Current action and preconditions to check: trajectory_clear

Your task: For each precondition in the list above, predict whether it will hold at this action.

Consider the current scene as observed from the mobile robot's camera, and analyze the predicted future states of all dynamic agents (e.g., people, animals, vehicles, or any moving entities) within the NEXT SECOND.

IMPORTANT: Only answer "very likely" if you are absolutely certain—based on strong, clear evidence—that a dynamic agent will violate the precondition in the predicted future state. Do NOT answer "very likely" for unlikely, ambiguous, or low-probability risks.

Ask yourself for each precondition: Is there a high probability, with clear and convincing evidence, that the predicted future states of any dynamic agent will interfere with the predicted future state of the currently executing action within the NEXT SECOND, causing that precondition to fail?

Assess the risk level based on these predictions. Use "likely" or "very likely" if motions create a clear risk of interference.

Use "neutral" or "improbable" if agents are nearby but their predicted paths are clearly diverging or non-conflicting.

Failure Risk Categories: "very improbable", "improbable", "neutral", "likely", "very likely"

Answer Format: Output ONLY the probability_of_failure value from these categories: "very improbable", "improbable", "neutral", "likely", "very likely"

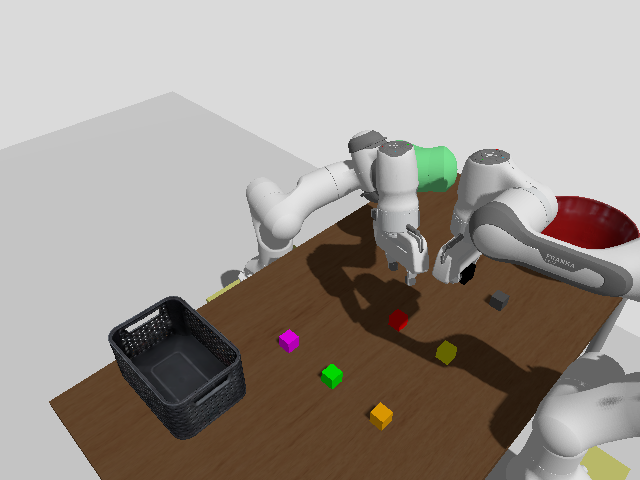

Answer: likely